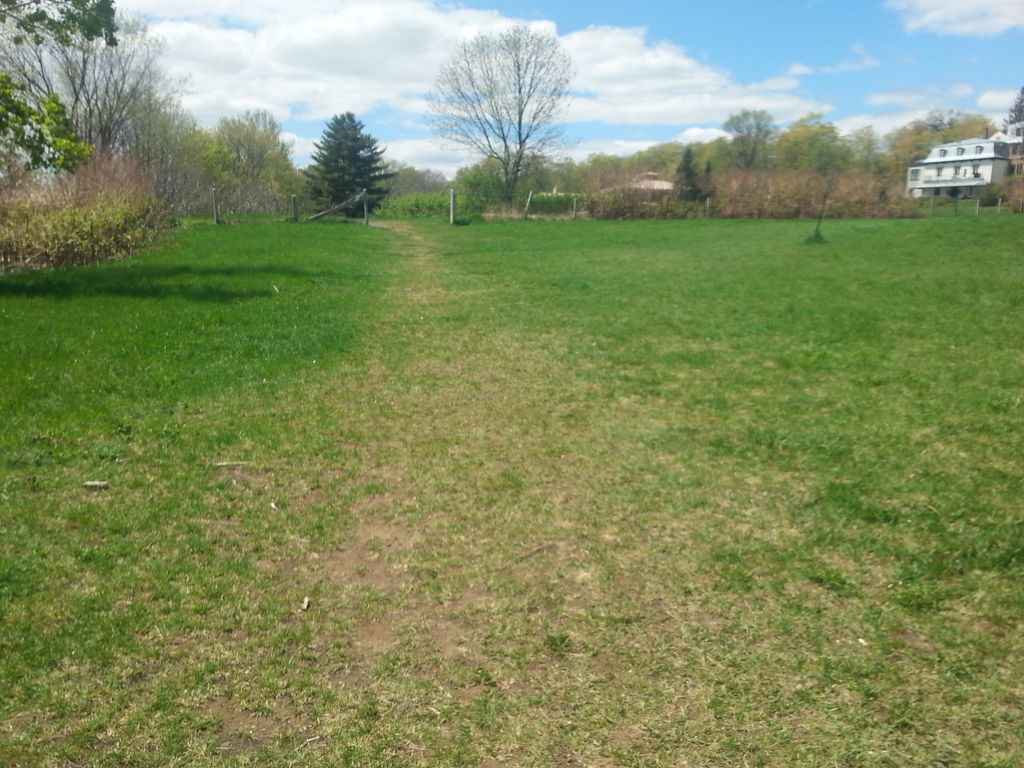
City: quebec_city